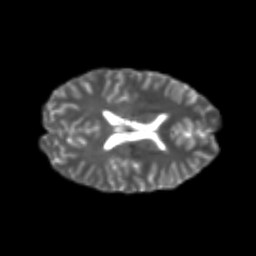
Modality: T2w
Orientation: axial
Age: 23
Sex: female
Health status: healthy
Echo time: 0.074 s